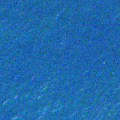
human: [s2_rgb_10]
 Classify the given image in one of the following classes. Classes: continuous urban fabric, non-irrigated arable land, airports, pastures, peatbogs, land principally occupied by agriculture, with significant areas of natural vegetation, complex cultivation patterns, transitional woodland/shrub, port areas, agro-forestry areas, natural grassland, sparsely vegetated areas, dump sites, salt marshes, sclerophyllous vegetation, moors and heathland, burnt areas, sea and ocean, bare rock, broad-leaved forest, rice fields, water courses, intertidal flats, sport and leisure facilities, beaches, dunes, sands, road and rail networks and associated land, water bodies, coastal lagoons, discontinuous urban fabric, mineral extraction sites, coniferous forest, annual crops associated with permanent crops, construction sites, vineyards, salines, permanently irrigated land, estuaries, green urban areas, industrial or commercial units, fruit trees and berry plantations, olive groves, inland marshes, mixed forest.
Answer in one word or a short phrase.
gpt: sea and ocean